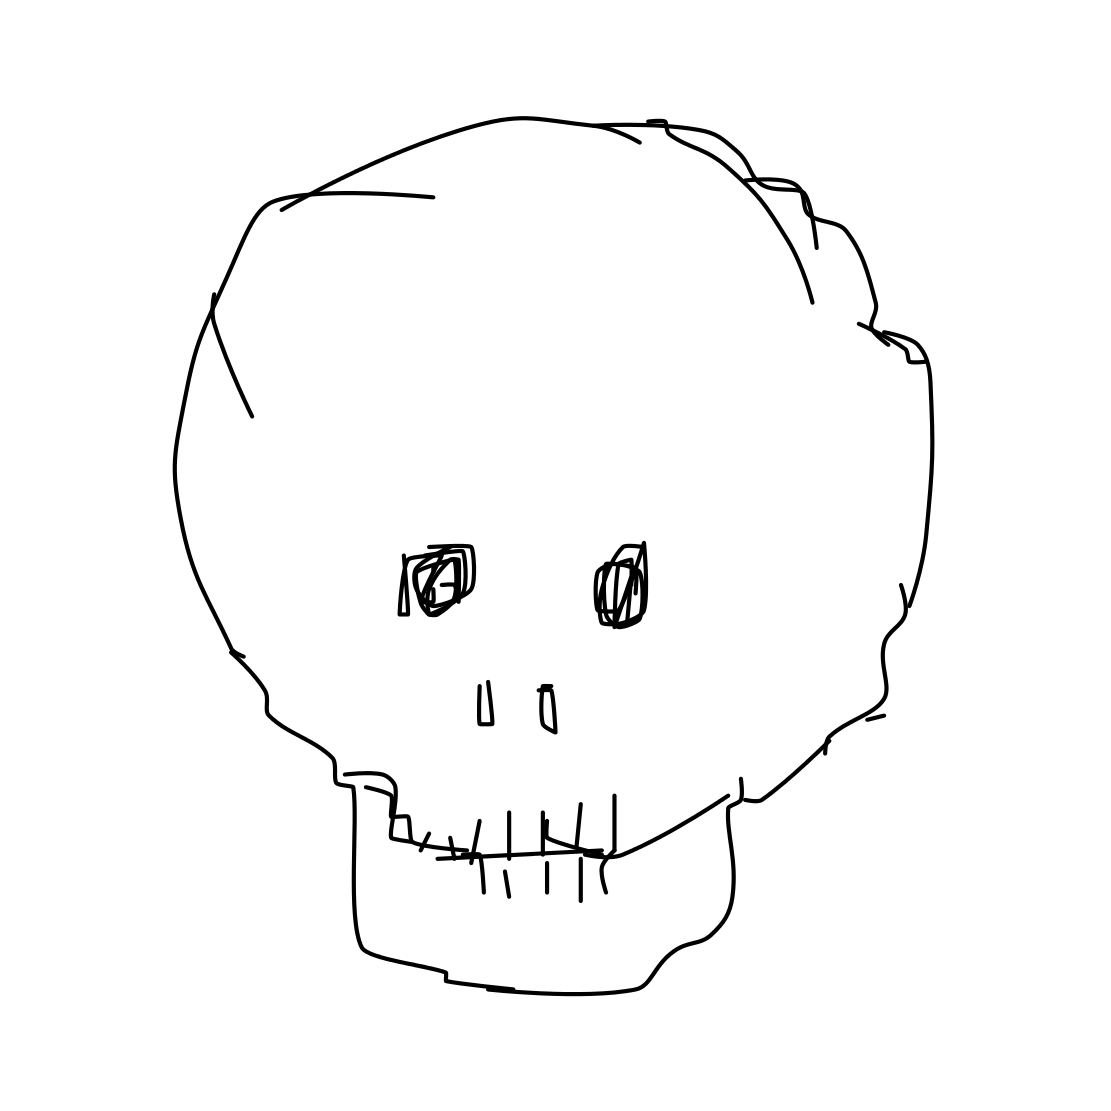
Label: skull